Field crop: tomato
Growth stage: 1
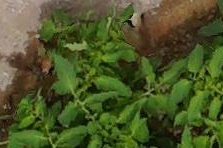
Species: tomato